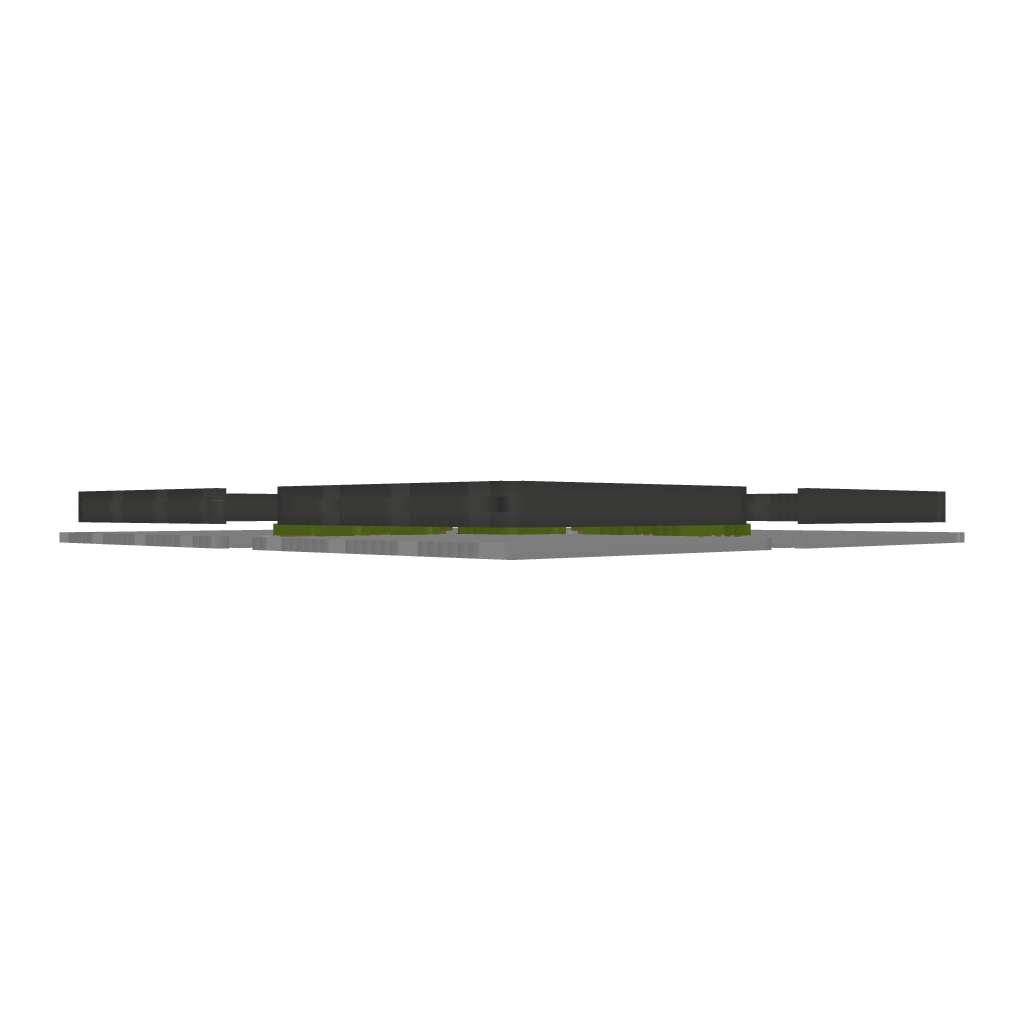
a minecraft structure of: Roman Garden